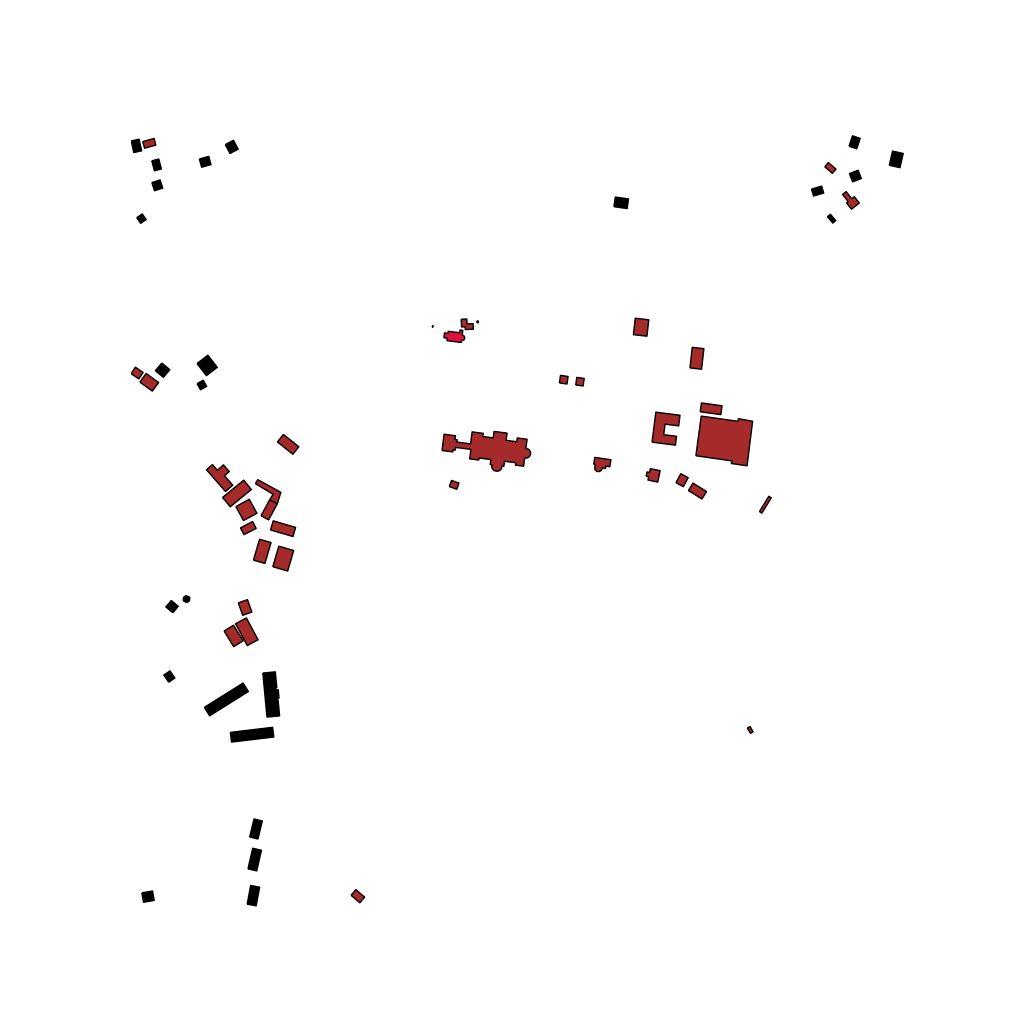
Tags: overhead vector_map, agriculture, recreation, residential, soviet, individual_rise, low_rise, density_1, Building, Church, Facility, 1.0 km²